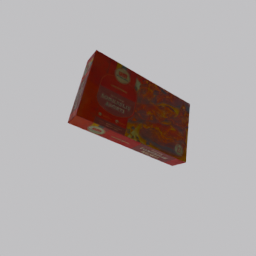
Label: nature